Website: apple
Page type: payment
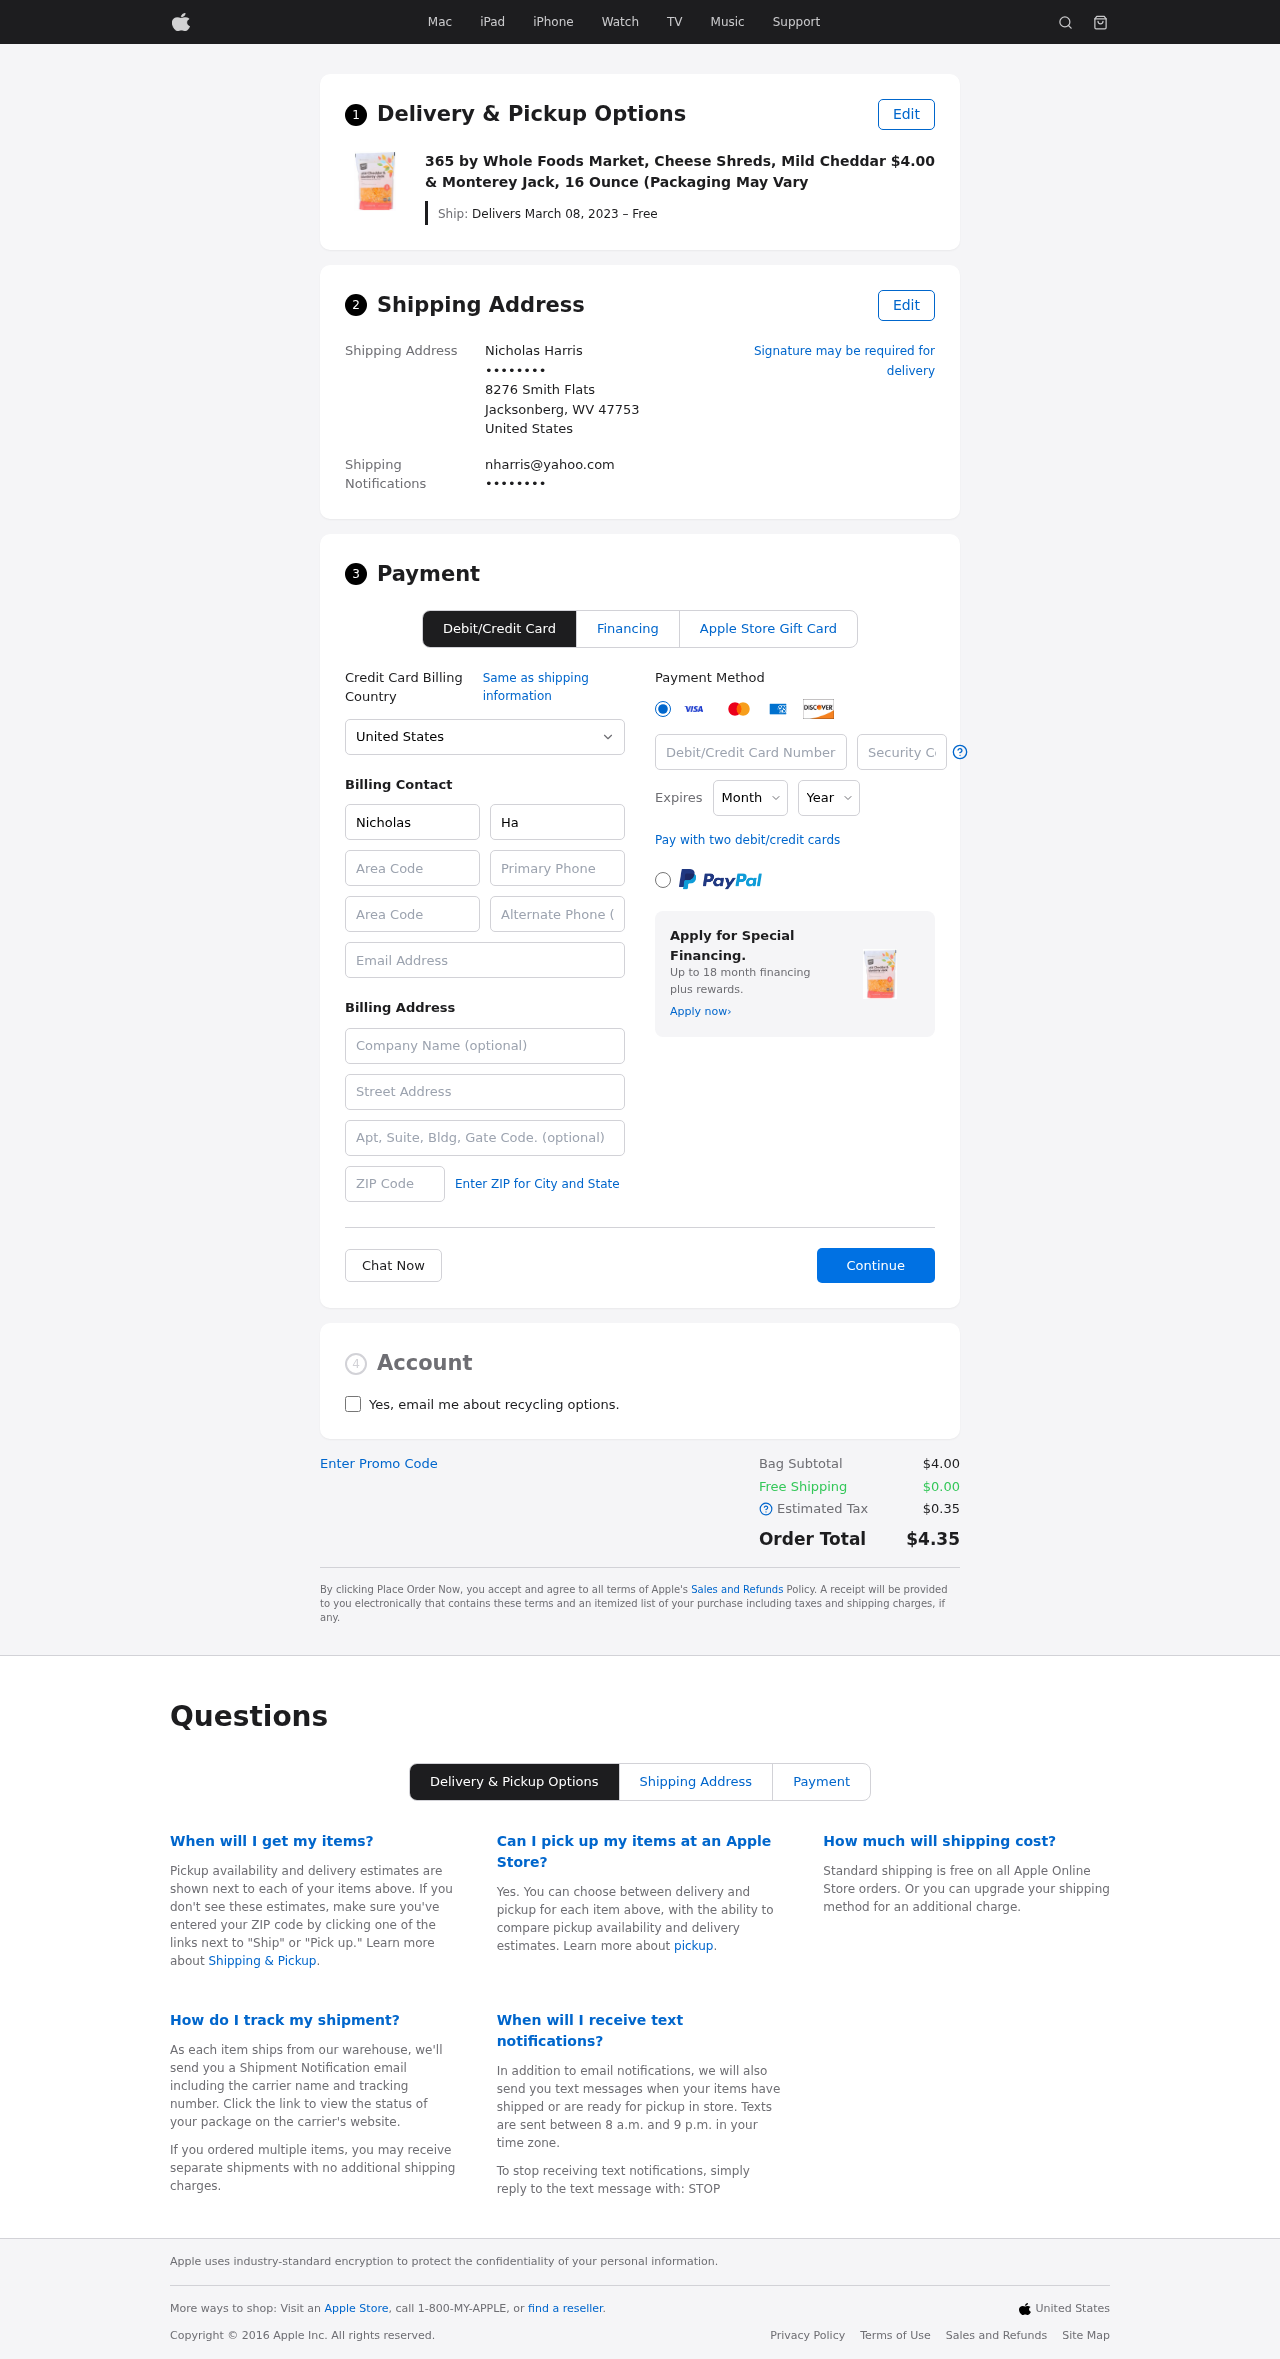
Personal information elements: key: PII_CARD_CVV
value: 3457
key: PII_CARD_EXPIRY_MONTH
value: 11
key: PII_CARD_EXPIRY_YEAR
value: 30
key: PII_CARD_NUMBER
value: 3770 4535 6043 257
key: PII_CITY_STATE_ZIP
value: Jacksonberg, WV 47753
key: PII_COMPANY
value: Kane LLC
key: PII_COUNTRY
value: United States
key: PII_EMAIL
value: nharris@yahoo.com
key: PII_EMAIL2
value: nharris@yahoo.com
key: PII_FIRSTNAME
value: Nicholas
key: PII_FULLNAME
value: Nicholas Harris
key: PII_LASTNAME
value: Harris
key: PII_PHONE3
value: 9243922058
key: PII_PHONE_ALT
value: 4179361772
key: PII_PHONE_ALT_AREA
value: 417
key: PII_PHONE_AREA
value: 924
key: PII_POSTCODE2
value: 50517
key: PII_SECURITY_CODE
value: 34287
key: PII_STREET
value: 8276 Smith Flats
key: PII_STREET2
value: Suite 626
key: PII_PHONE
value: ••••••••
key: PII_PHONE2
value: ••••••••
Product elements: key: PRODUCT1_NAME
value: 365 by Whole Foods Market, Cheese Shreds, Mild Cheddar & Monterey Jack, 16 Ounce (Packaging May Vary
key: PRODUCT1_PRICE
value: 4
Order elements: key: ORDER_DELIVERY_DATE
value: Delivers March 08, 2023 – Free
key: ORDER_SUBTOTAL
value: $4.00
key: ORDER_SHIPPING_COST
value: $0.00
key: ORDER_TAX
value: $0.35
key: ORDER_TOTAL
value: $4.35